Field crop: maize
Growth stage: 2
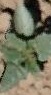
Species: datura